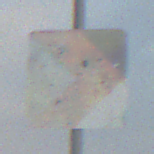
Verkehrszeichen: RichtungstafelnInKurvenKleinLinks
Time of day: SunriseSunset
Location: Outdoor (Nature)
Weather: PartlyCloudy
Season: NotSpecified
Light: Natural